八年级 · 算术
不等式 $2 x-1<3(x+1)$ 的解集在数轴上表示如图所示, 则手掌盖住的数是

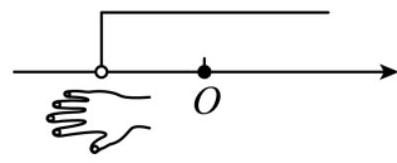
A. -4
B. -3
C. -2
D. -1
答案: A